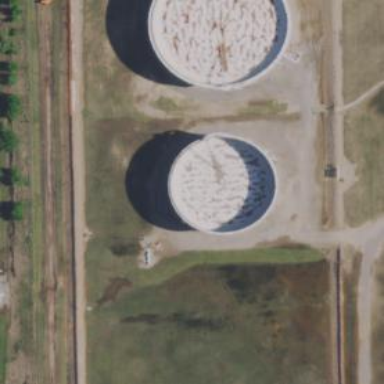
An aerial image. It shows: Storage tank that is man-made.